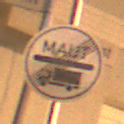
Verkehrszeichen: EndeMautpflicht
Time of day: Night
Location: Outdoor (Urban)
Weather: Clear
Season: NotSpecified
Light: Artificial